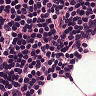
Metastatic tissue present: no